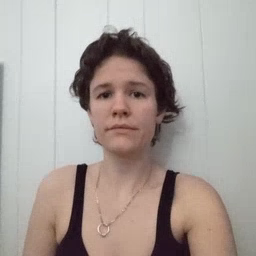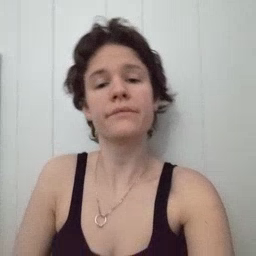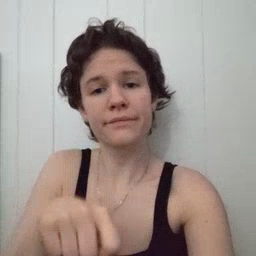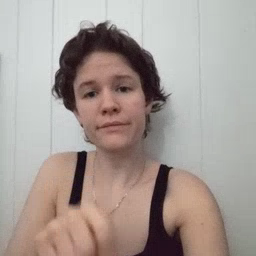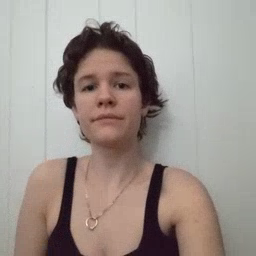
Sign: yes